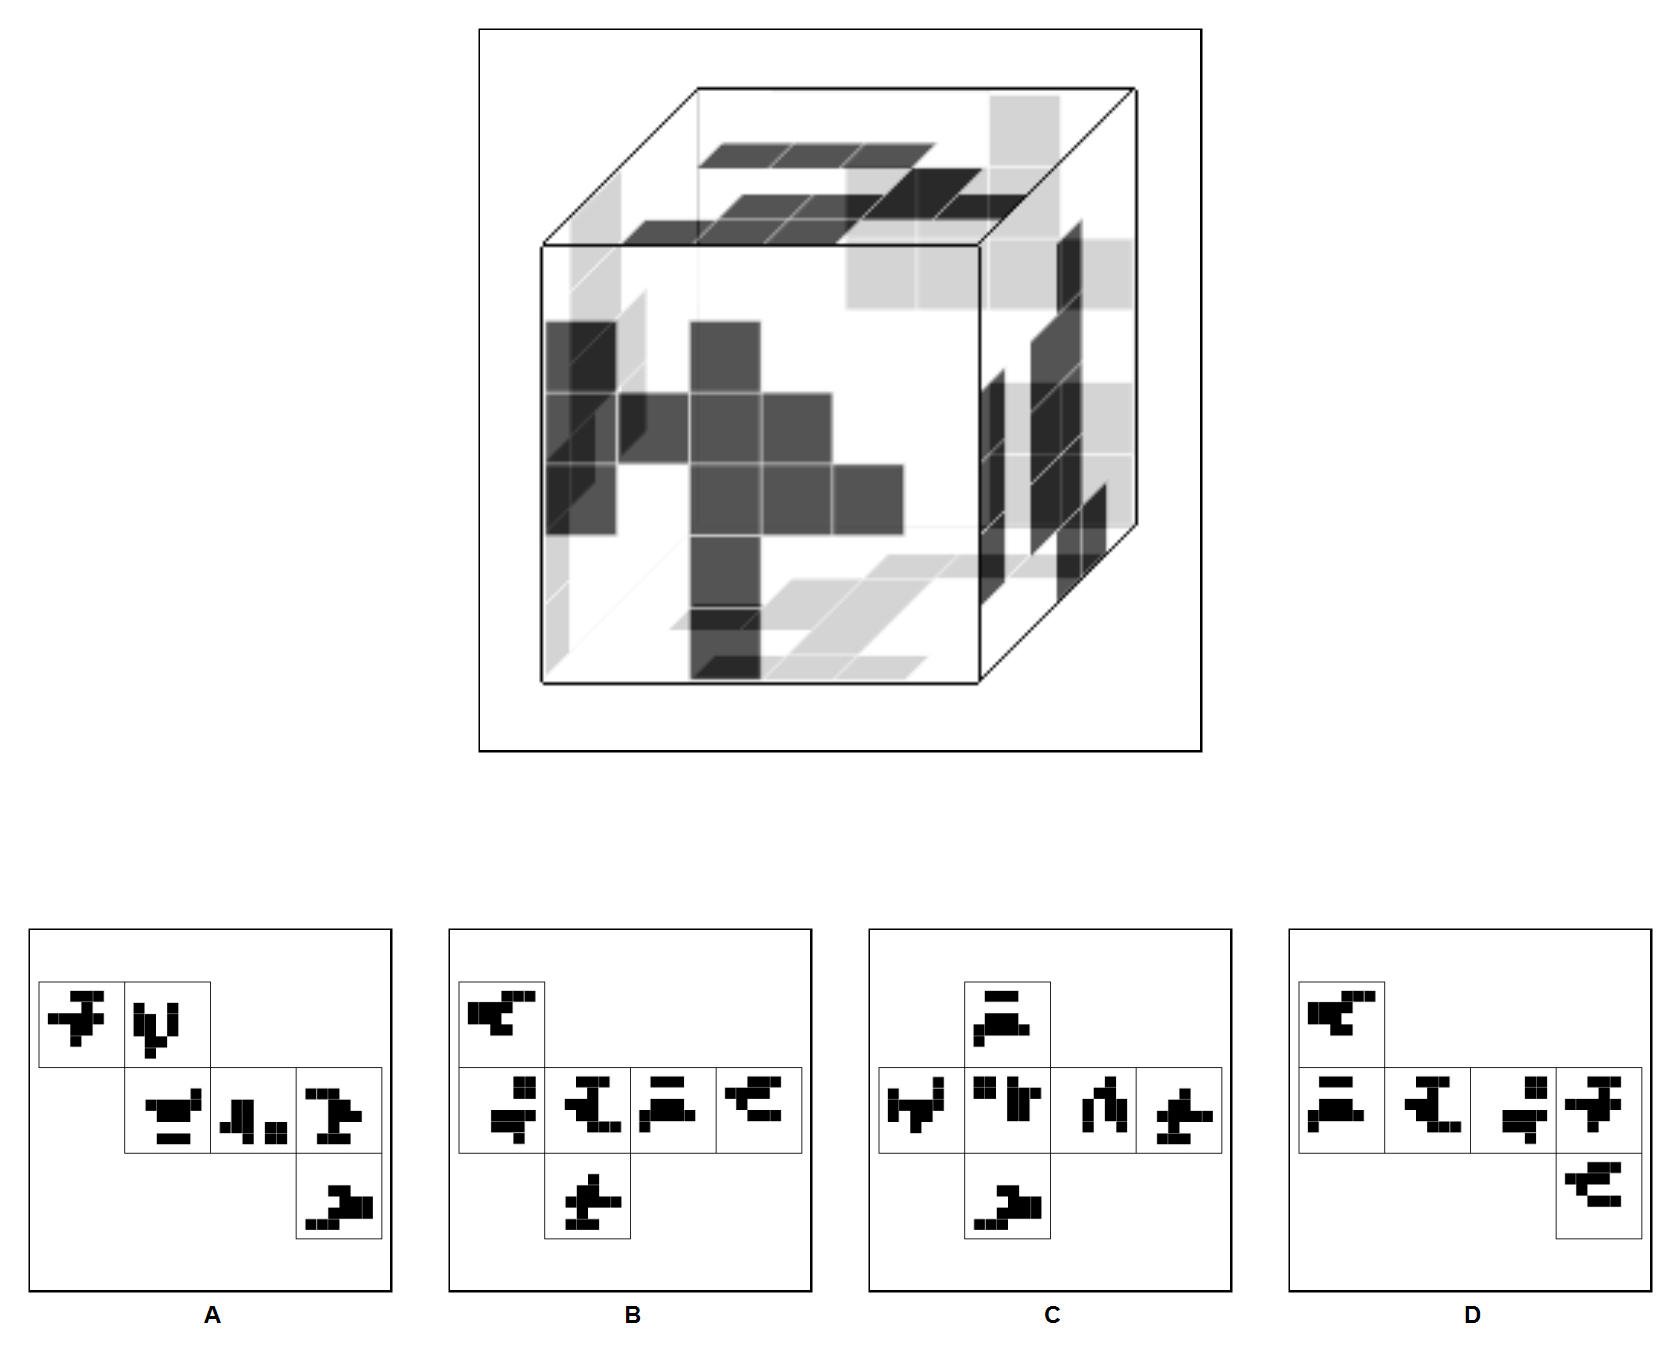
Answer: C